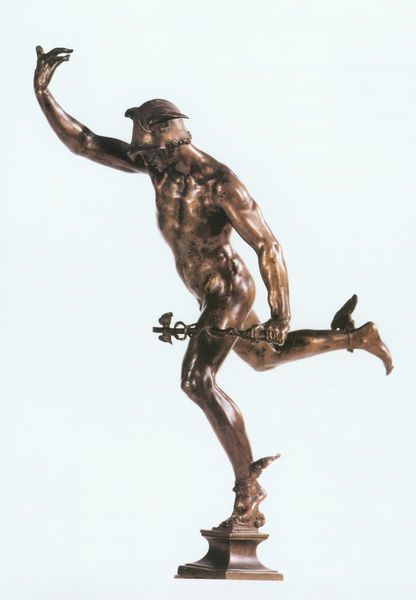
Titel: Merkur
Künstler: Adriaen de Vries
Institution: Lambach, Benediktinerstift (Archiv, Bibliothek und Museum)
Schlagwörter: akt, flügel, fuß, gott, kopf, körper, nackt, arm, barock, sockel, figur, pose, renaissance, fliegen, engel, skulptur, statue, bein, schuhe, stab, laufen, bronze, podest, foto, messing, rennen, helm, helme, götter, muskel, griechisch, hermes, götterbote, merkur, fersen, figura serpentinata, flügelhelm, metal, zepter, römisch, flügelschuhe, flügelschuh